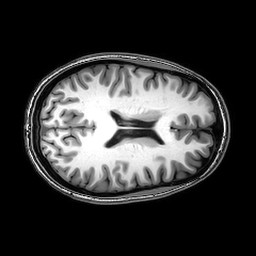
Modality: T1w
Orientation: axial
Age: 23
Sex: female
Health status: healthy
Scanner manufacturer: philips
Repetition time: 0.008219 s
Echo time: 0.00377 s